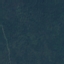
Land use / land cover class: Forest